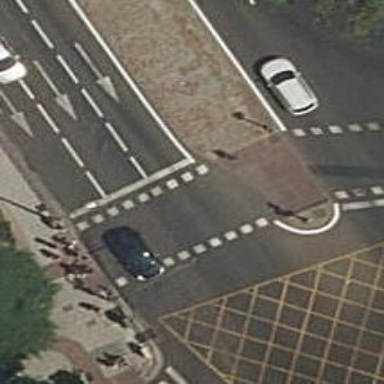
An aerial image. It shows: Traffic signals at road crossing.